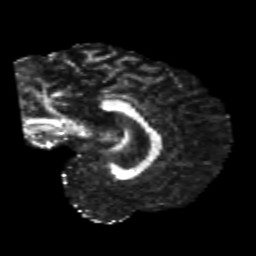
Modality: FA
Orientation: sagittal
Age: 35
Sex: male
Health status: healthy
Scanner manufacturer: siemens
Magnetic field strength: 3 T
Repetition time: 10.8 s
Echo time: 0.082 s